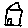
Label: house